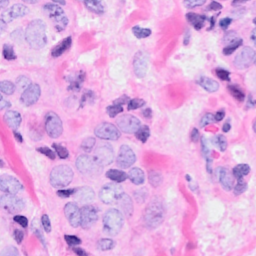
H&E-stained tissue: Breast